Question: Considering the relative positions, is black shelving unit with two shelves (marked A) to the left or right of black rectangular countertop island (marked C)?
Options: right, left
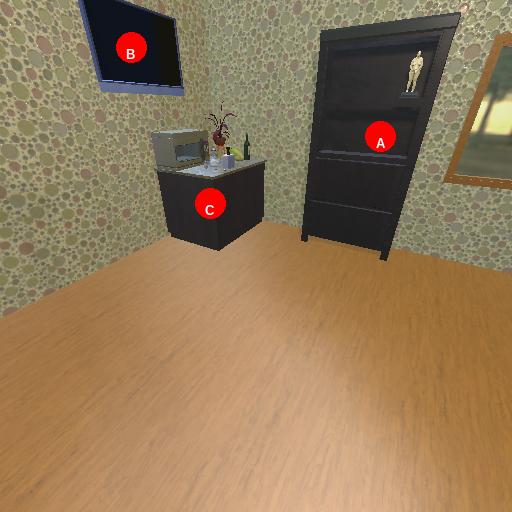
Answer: right